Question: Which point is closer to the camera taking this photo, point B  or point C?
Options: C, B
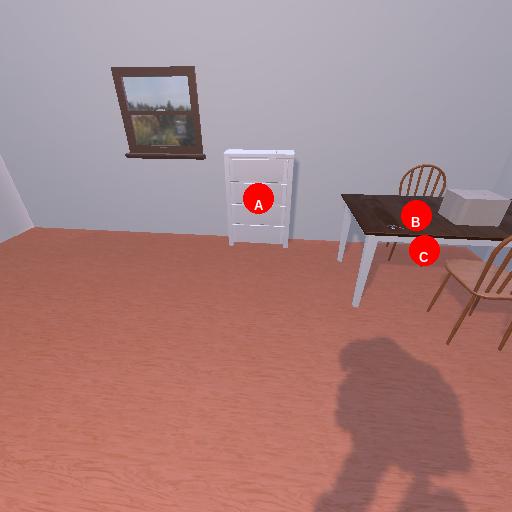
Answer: C